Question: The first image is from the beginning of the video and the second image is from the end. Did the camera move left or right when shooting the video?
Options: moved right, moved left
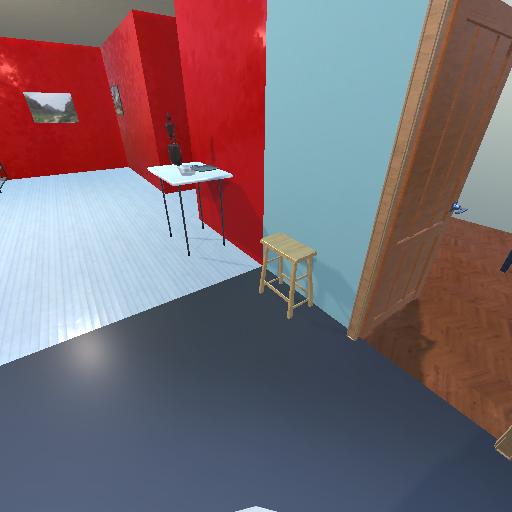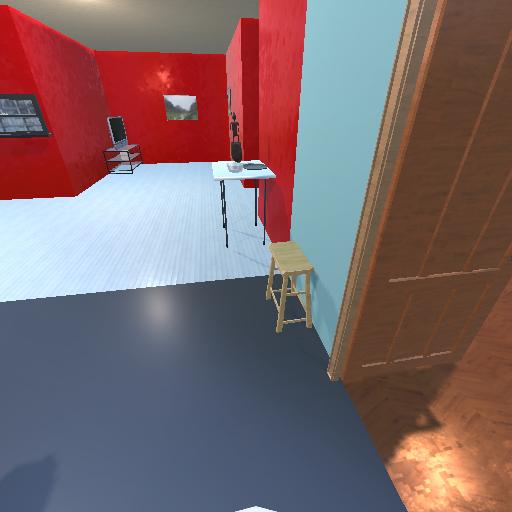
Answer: moved right